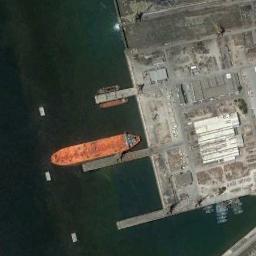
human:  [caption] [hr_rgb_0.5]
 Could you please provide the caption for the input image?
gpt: An orange-red tanker docked by the dock with buildings and green plants .

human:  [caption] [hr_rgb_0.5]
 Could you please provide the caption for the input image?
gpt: The orange cargo ship is docked at the cargo terminal and some makeshift houses are on the bank .

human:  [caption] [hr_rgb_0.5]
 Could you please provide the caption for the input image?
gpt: Several buildings are beside the ship .

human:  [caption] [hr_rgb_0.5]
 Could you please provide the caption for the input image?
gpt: There is a big ship and two small ship in the green water .

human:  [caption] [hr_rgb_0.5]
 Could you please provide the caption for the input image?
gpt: The orange ship is at the harbor .